Field crop: maize
Growth stage: 1
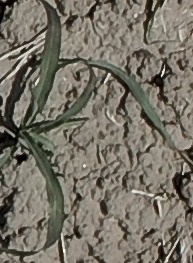
Species: sorghum